Aerial crown-view tile of a tropical tree (Barro Colorado Island, Panama), acquired 20250715:
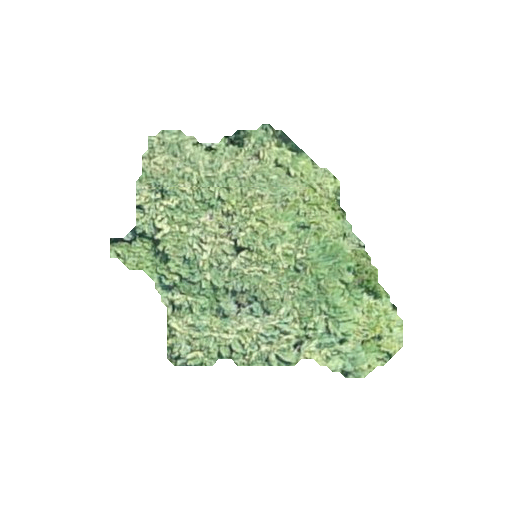
Species: Jacaranda copaia
GBIF accepted scientific name: Jacaranda copaia
Crown area: 73.102 m²